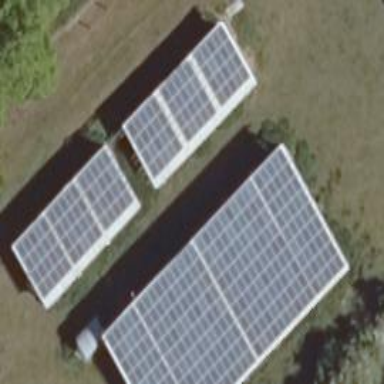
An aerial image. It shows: Building equipped with small solar photovoltaic panel for electricity generation.